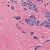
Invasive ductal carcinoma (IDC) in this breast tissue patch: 1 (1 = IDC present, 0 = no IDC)